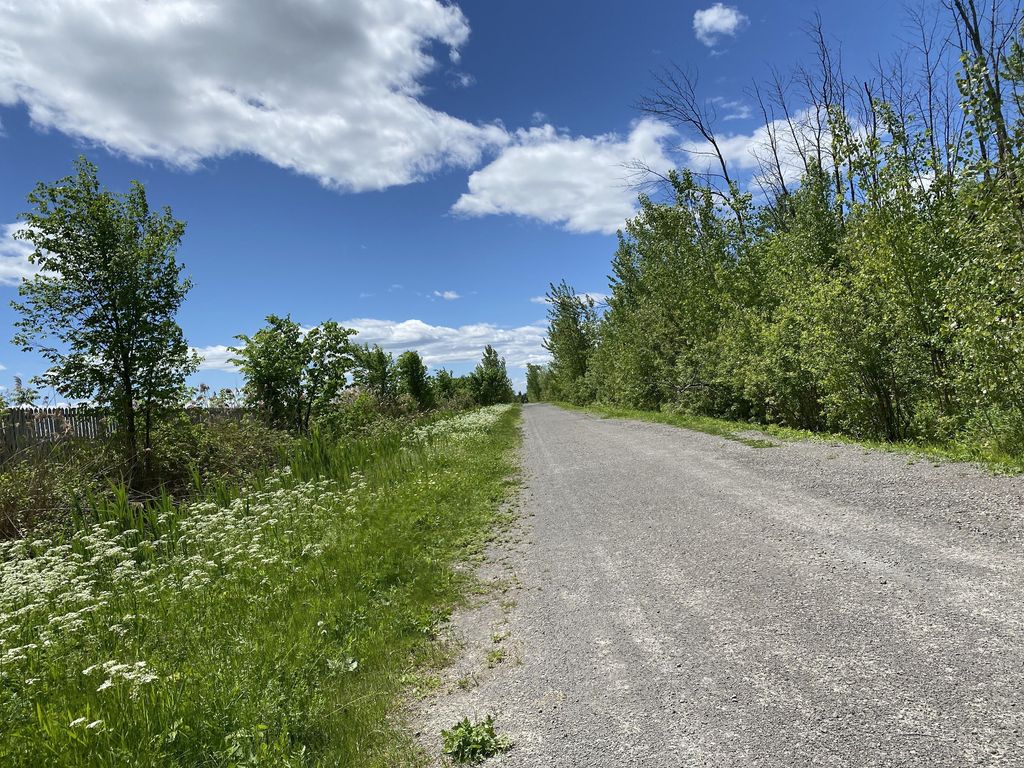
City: montreal